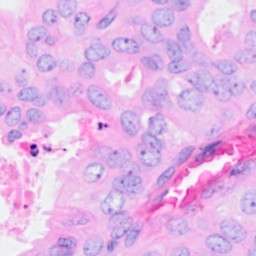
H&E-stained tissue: Breast